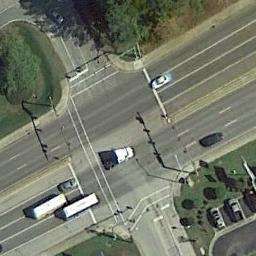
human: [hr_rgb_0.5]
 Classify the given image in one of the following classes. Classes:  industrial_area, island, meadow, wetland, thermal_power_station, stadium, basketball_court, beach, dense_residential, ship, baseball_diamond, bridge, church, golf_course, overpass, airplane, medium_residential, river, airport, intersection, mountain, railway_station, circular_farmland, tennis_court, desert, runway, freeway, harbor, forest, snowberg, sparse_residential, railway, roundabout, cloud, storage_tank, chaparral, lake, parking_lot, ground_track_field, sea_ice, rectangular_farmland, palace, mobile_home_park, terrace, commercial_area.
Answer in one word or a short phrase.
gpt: intersection